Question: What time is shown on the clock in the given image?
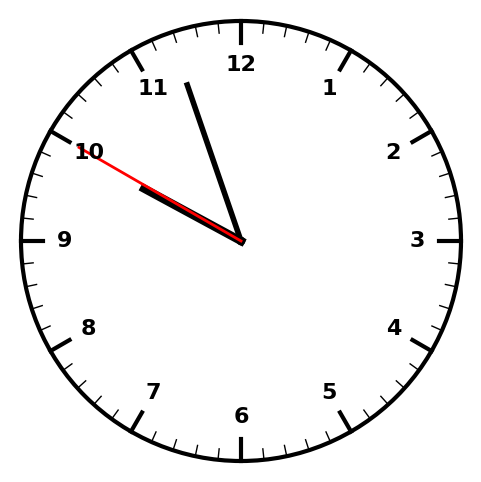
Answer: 09:56:50